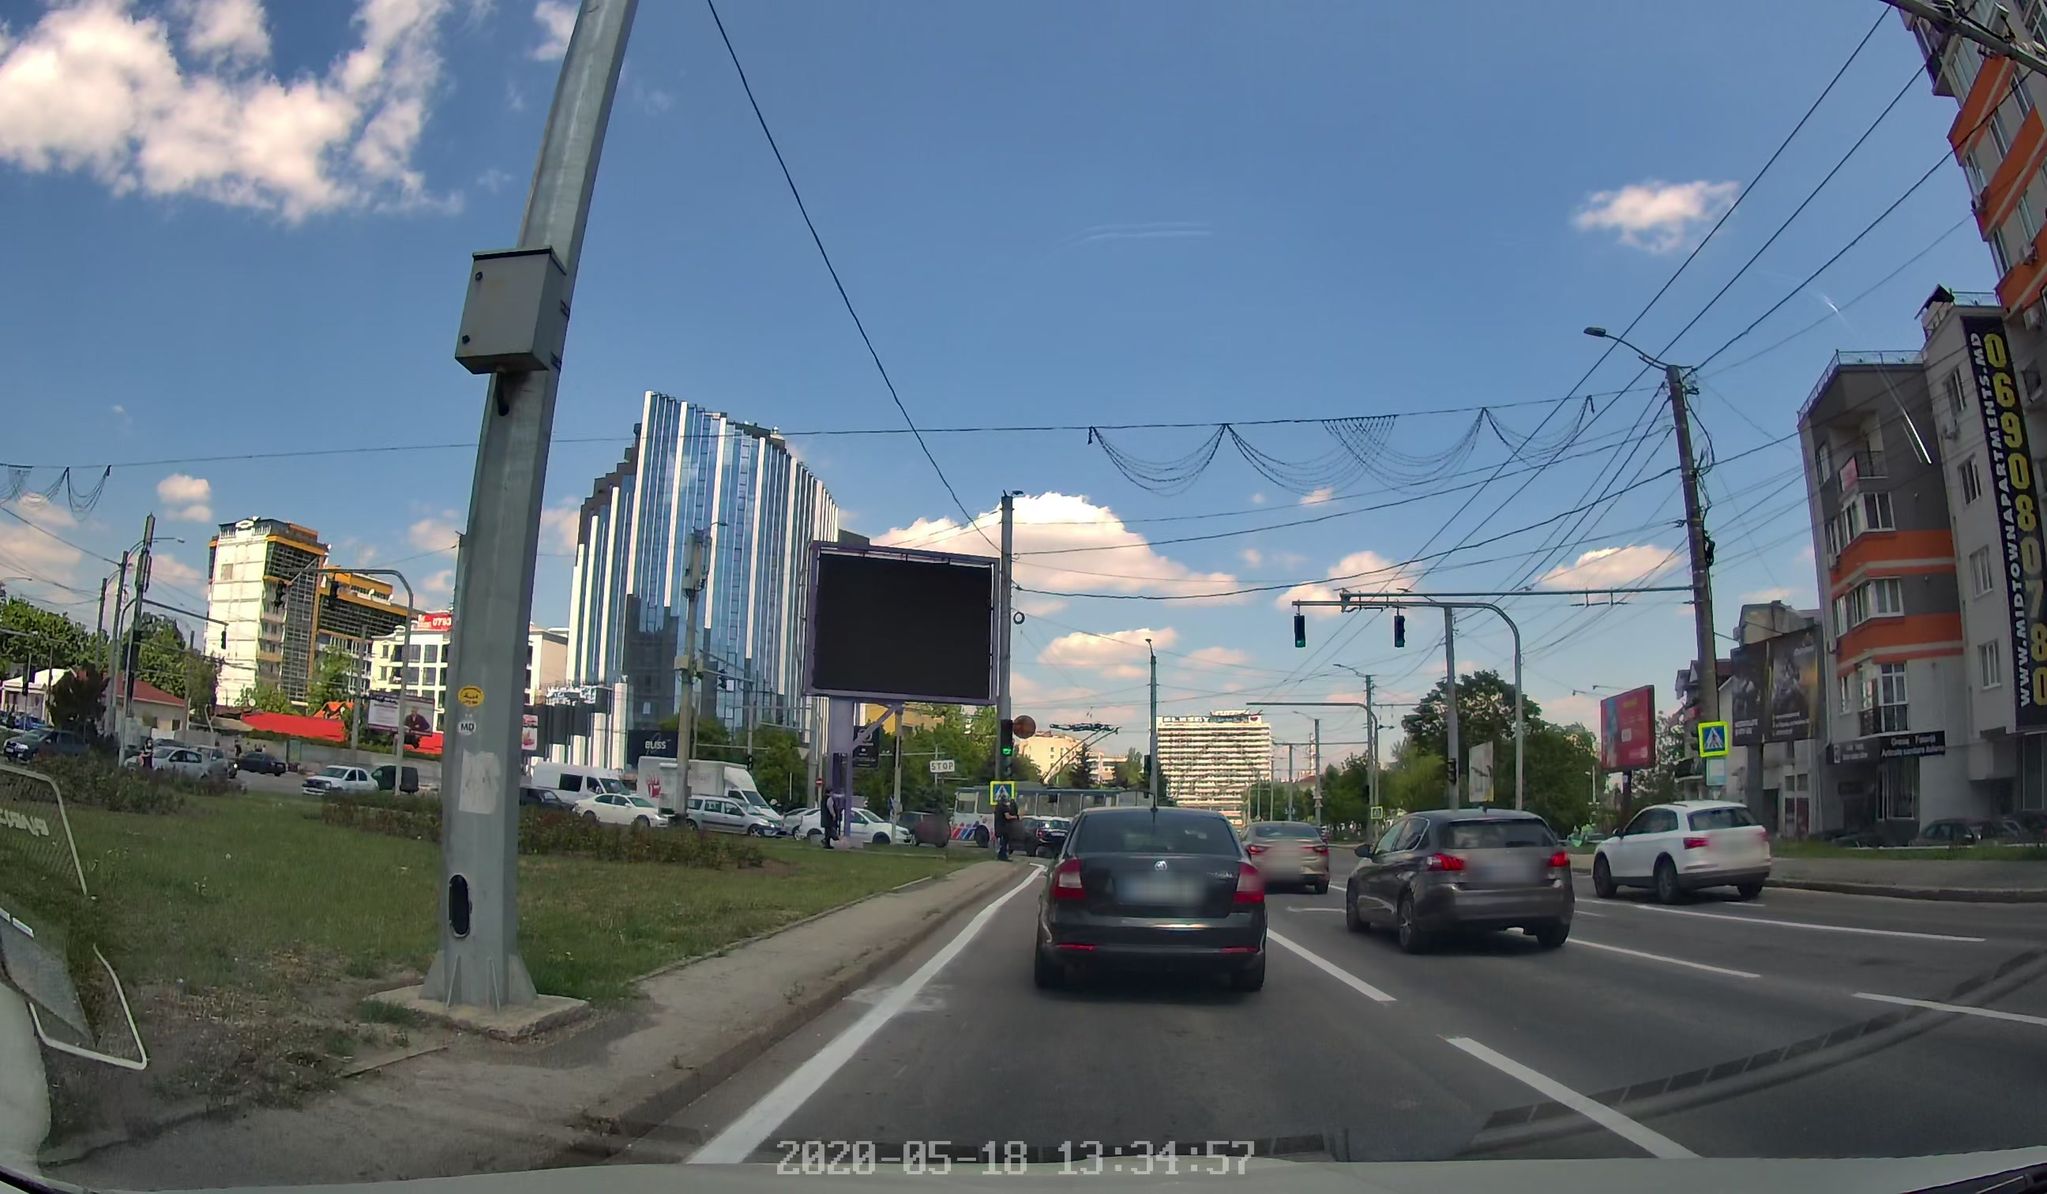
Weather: cloudy
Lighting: day
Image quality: good
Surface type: driving surface
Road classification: trunk
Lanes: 4, 3
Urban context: urban centre
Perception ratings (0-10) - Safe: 1.32, Lively: 4.73, Beautiful: 0.82, Boring: 6.28, Depressing: 3.52, Wealthy: 1.01